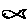
Label: fish